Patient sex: M
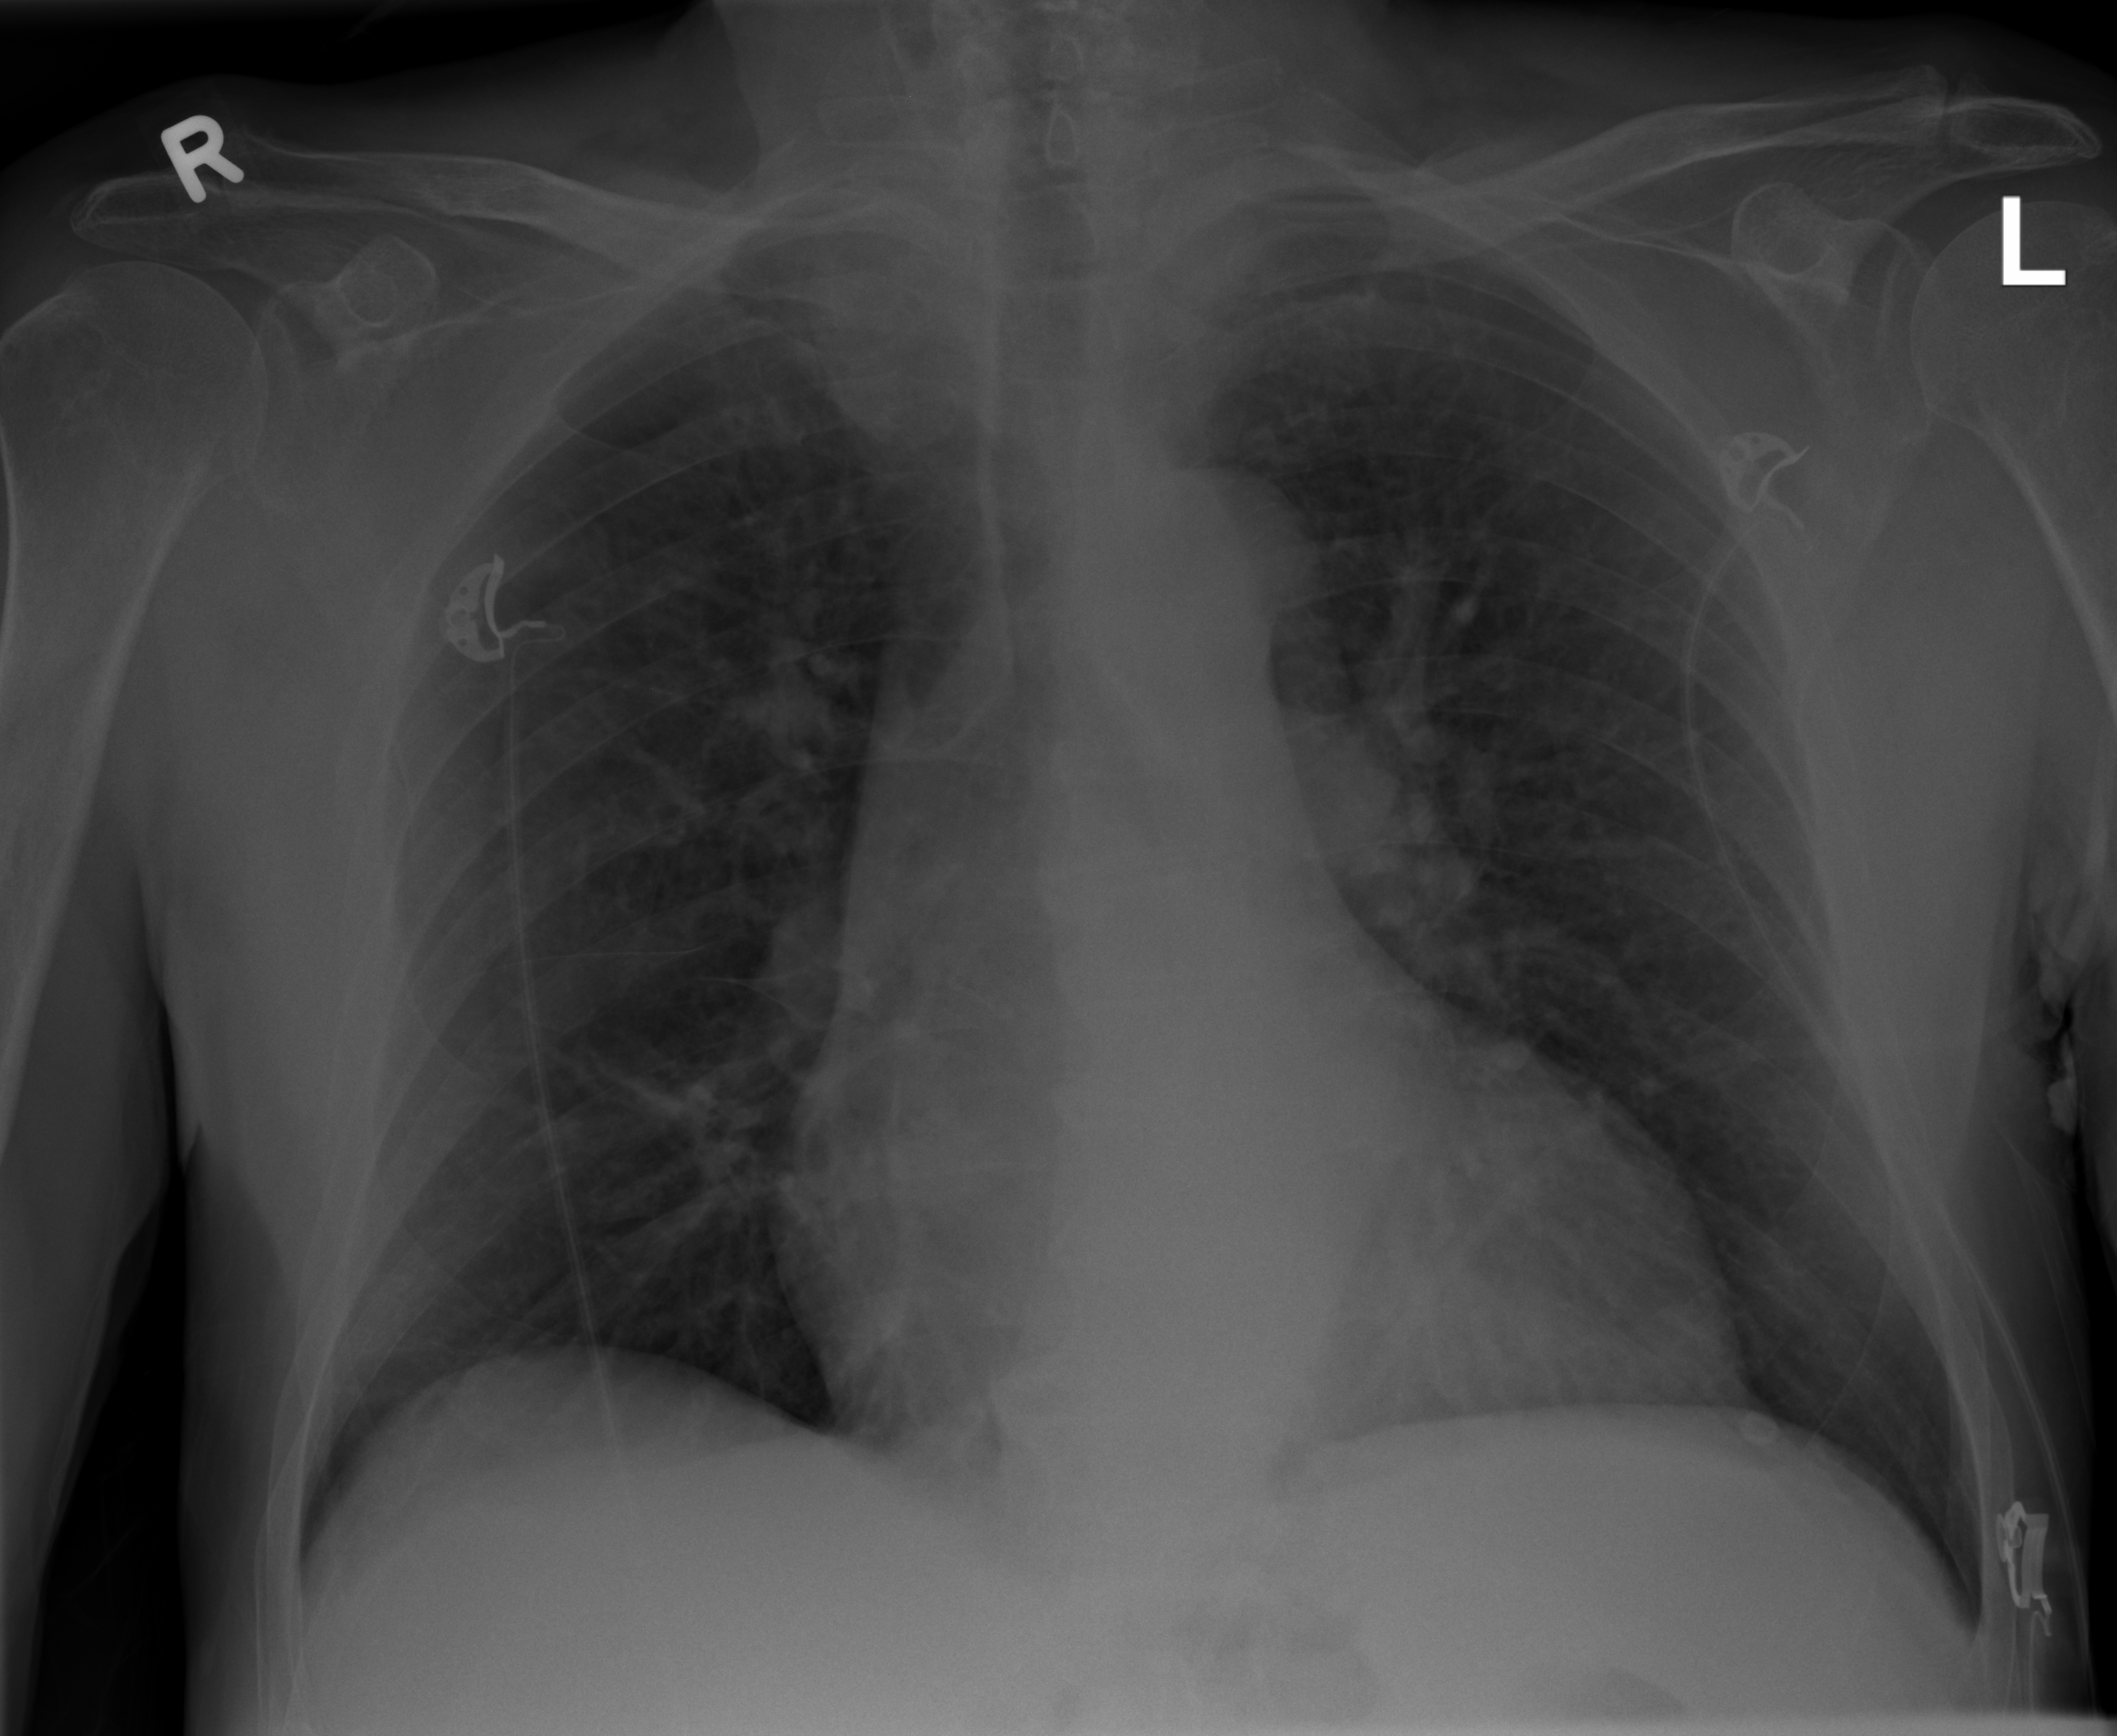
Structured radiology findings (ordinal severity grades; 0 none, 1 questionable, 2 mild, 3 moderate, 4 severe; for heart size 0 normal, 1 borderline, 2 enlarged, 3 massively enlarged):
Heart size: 2
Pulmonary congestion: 2
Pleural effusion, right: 1
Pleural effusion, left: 0
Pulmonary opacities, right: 1
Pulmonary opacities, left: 1
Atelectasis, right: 0
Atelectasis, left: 0